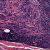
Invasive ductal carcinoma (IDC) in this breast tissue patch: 0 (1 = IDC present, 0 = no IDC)